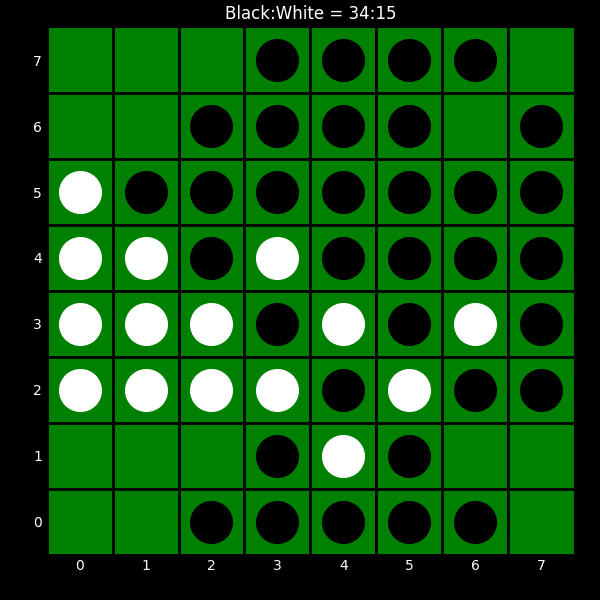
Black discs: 34
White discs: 15